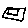
Label: square